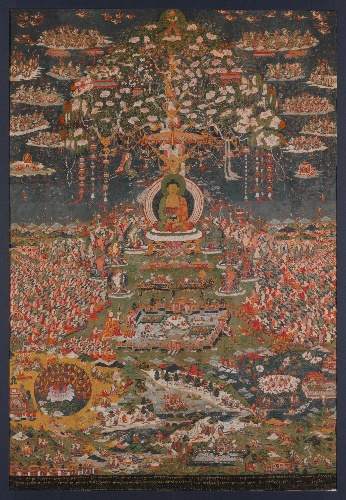
Date: ca. 1700
Object type: Tangka
Classification: Paintings
Medium: Distemper with gold on cloth
Culture: Central Tibet
Dimensions: 56 1/4 × 39 1/2 in. (142.9 × 100.3 cm)
Department: Asian Art
Credit line: Purchase, Barbara and William Karatz Gift and funds from various donors, 2004
Accession year: 2004
Repository: Metropolitan Museum of Art, New York, NY
Tags: Bodhisattvas|Buddhism|Buddha|Crowd